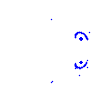
Particle: kaon